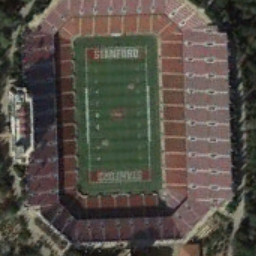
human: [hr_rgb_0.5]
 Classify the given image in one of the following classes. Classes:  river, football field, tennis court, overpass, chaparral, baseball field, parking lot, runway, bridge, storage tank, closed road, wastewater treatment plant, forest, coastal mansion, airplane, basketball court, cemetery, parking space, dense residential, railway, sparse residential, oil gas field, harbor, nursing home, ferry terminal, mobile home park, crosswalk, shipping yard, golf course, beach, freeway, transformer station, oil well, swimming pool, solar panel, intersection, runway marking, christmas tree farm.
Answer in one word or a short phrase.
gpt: football field